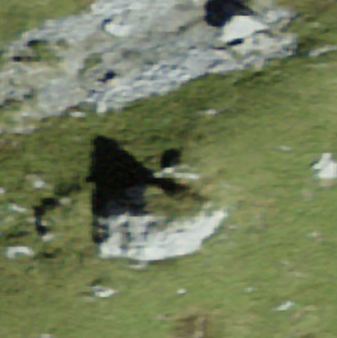
Label: bouldering_area